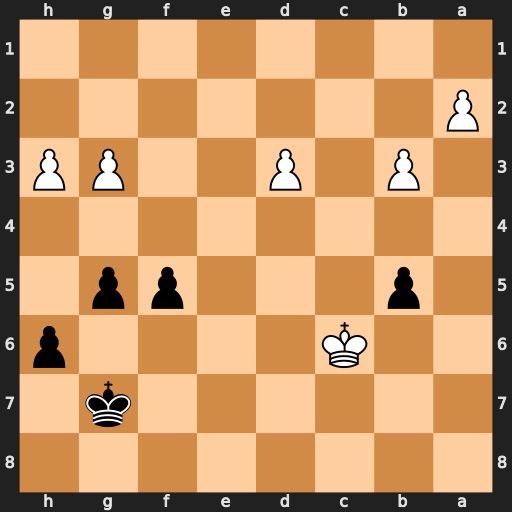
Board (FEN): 8/6k1/2K4p/1p3pp1/8/1P1P2PP/P7/8
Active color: b
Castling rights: -
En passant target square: -
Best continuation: f4 gxf4 gxf4